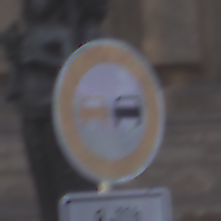
Verkehrszeichen: Ueberholverbot
Zusatzzeichen unten: ZeitangabenOhneBeschraenkungAufWochentage2
Umgebung: Outdoor, Urban
Tageszeit: SunriseSunset
Wetter: PartlyCloudy
Licht: Natural
Jahreszeit: NotSpecified
Kontrast: LowContrast